Interaction volume radius: 10 \u00c5
Interaction volume height: 15 \u00c5
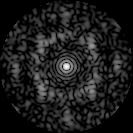
Disorder parameter: 0.676